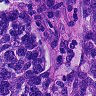
Metastatic tissue present: yes